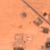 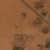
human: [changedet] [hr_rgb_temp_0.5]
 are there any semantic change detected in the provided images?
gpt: There is no difference.